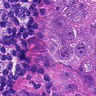
Metastatic tissue present: yes